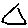
Label: triangle